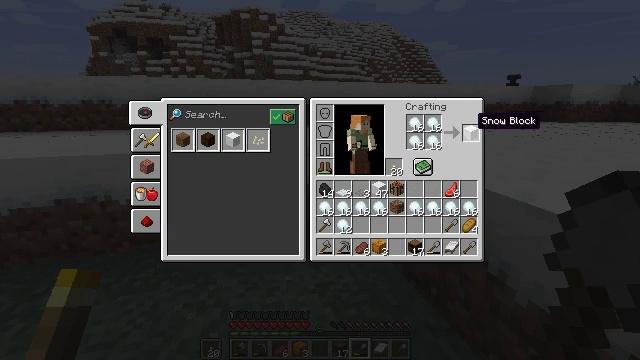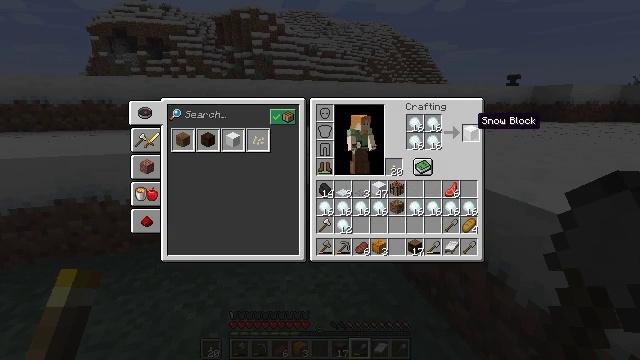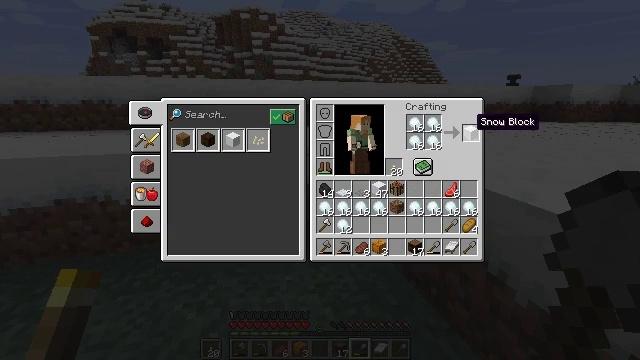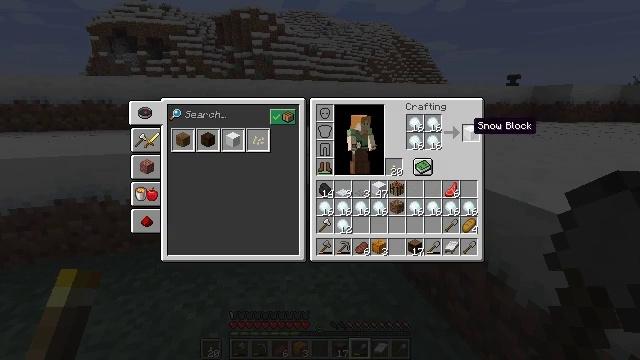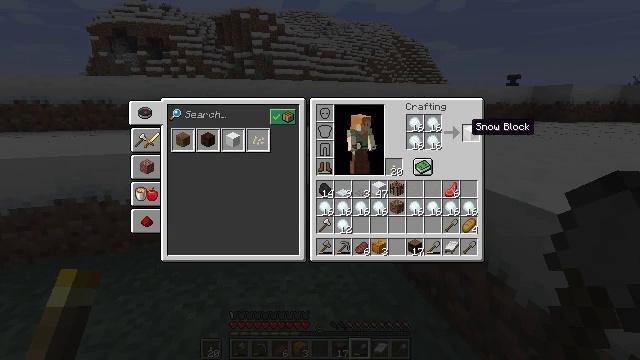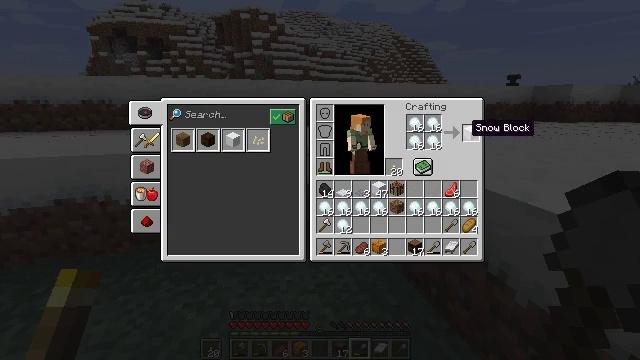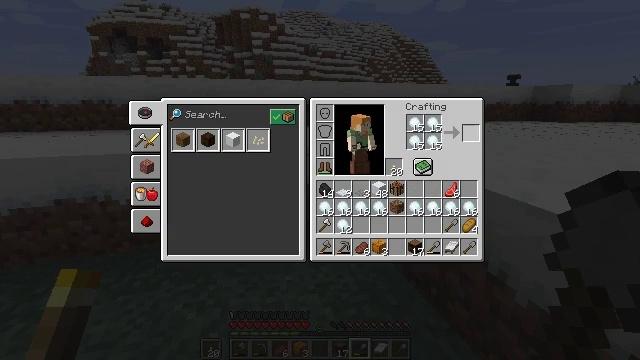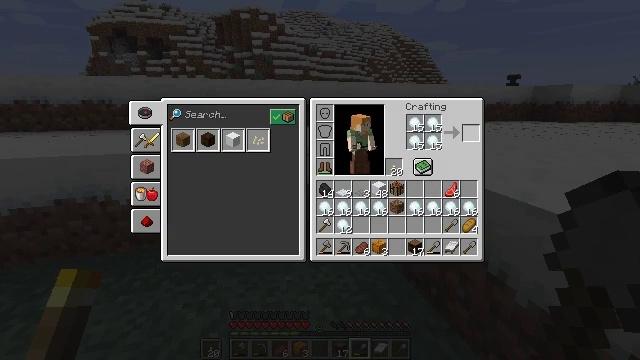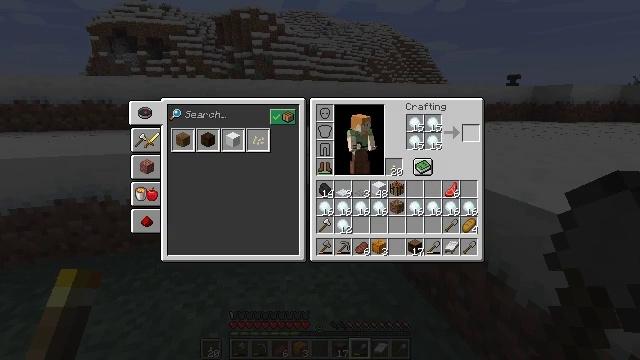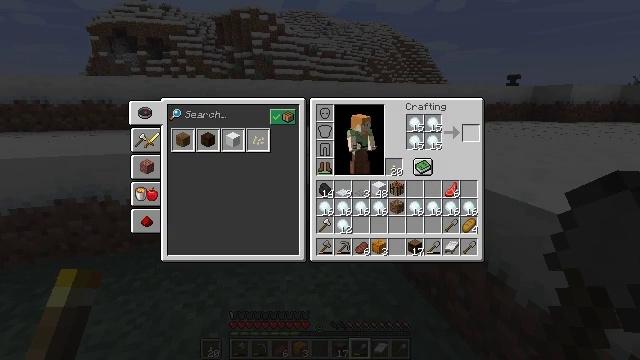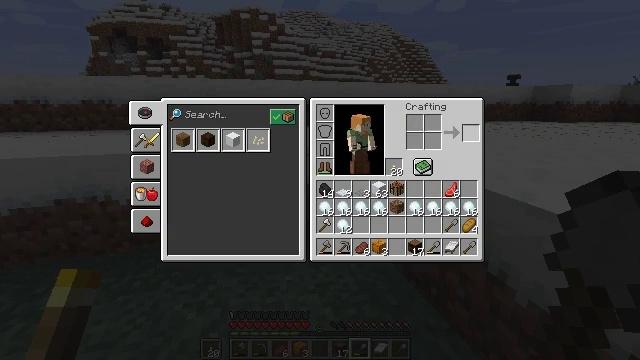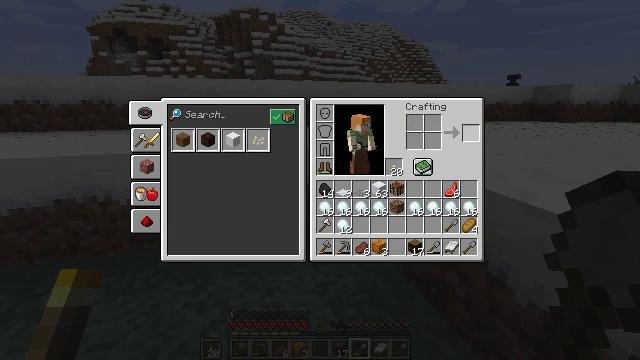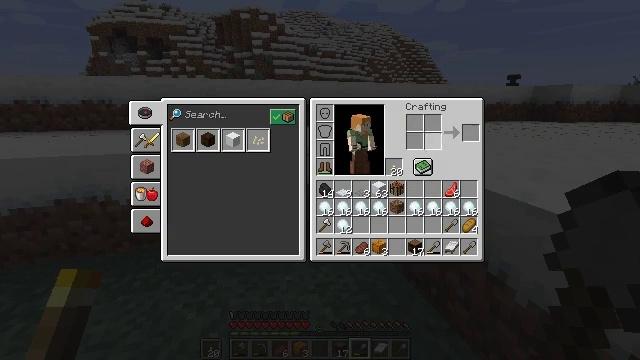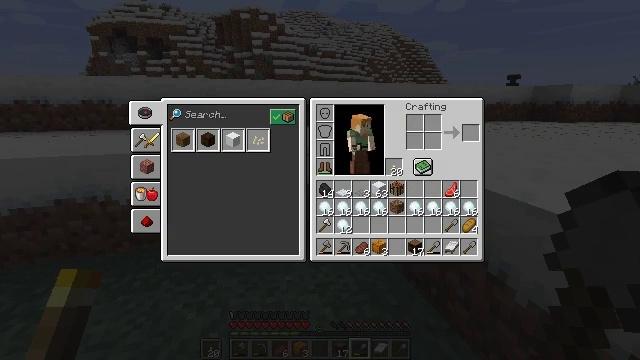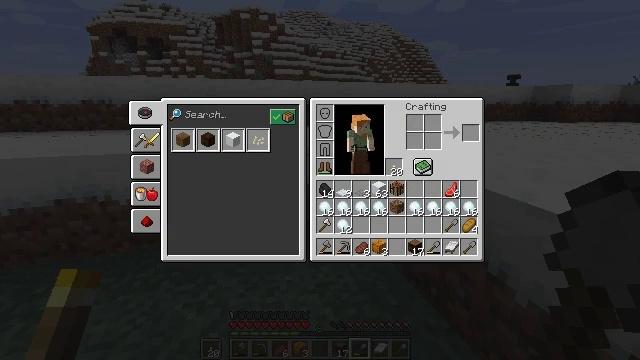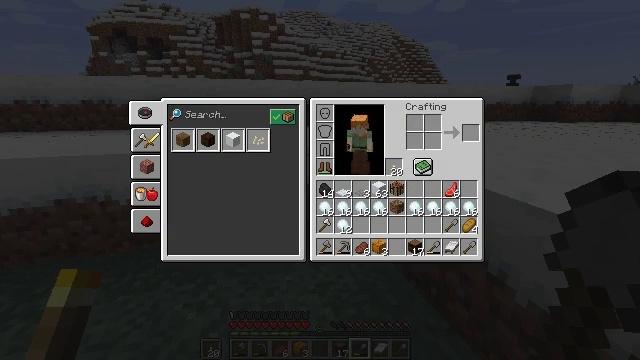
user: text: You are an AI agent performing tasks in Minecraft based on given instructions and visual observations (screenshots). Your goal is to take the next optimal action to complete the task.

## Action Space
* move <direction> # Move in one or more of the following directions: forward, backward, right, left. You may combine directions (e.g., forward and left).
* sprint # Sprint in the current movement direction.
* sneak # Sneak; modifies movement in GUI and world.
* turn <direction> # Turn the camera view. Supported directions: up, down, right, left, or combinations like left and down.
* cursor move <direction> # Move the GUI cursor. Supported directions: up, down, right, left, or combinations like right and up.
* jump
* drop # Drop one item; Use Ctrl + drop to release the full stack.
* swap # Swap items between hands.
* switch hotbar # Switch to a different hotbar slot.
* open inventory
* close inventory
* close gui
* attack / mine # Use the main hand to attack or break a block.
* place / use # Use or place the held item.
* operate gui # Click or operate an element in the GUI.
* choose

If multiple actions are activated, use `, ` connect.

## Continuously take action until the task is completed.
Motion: motion action
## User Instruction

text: Combine snowballs to make a snow block.
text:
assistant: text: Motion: sneak
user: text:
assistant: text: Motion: sneak
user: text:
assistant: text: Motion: sneak
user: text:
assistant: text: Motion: sneak
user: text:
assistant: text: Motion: sneak
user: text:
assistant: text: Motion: sneak, operate gui
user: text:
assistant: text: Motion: sneak, operate gui
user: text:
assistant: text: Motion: sneak
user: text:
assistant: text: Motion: sneak
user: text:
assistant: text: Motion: sneak
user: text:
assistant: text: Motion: sneak
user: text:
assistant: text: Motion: sneak, cursor move left
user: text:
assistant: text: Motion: sneak, cursor move left and down
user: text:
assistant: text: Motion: sneak, cursor move left
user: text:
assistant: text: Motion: sneak, cursor move left
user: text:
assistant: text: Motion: sneak, cursor move left and up
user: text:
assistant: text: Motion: sneak, cursor move left
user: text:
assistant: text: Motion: sneak
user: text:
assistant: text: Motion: sneak
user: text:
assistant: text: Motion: sneak
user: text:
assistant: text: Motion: sneak, cursor move left
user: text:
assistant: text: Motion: sneak, cursor move left
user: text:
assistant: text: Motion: sneak, cursor move left
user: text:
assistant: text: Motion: sneak
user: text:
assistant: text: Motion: sneak
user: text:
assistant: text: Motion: sneak
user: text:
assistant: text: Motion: sneak, operate gui
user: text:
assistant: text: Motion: sneak, operate gui
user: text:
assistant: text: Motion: sneak, operate gui
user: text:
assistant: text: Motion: sneak